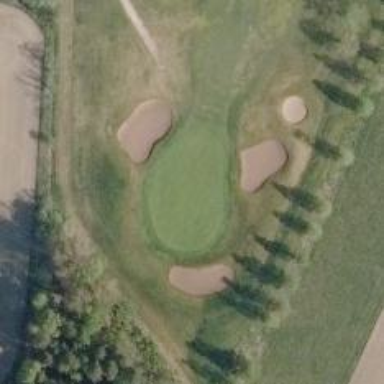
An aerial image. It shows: View of golf hole.